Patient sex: M
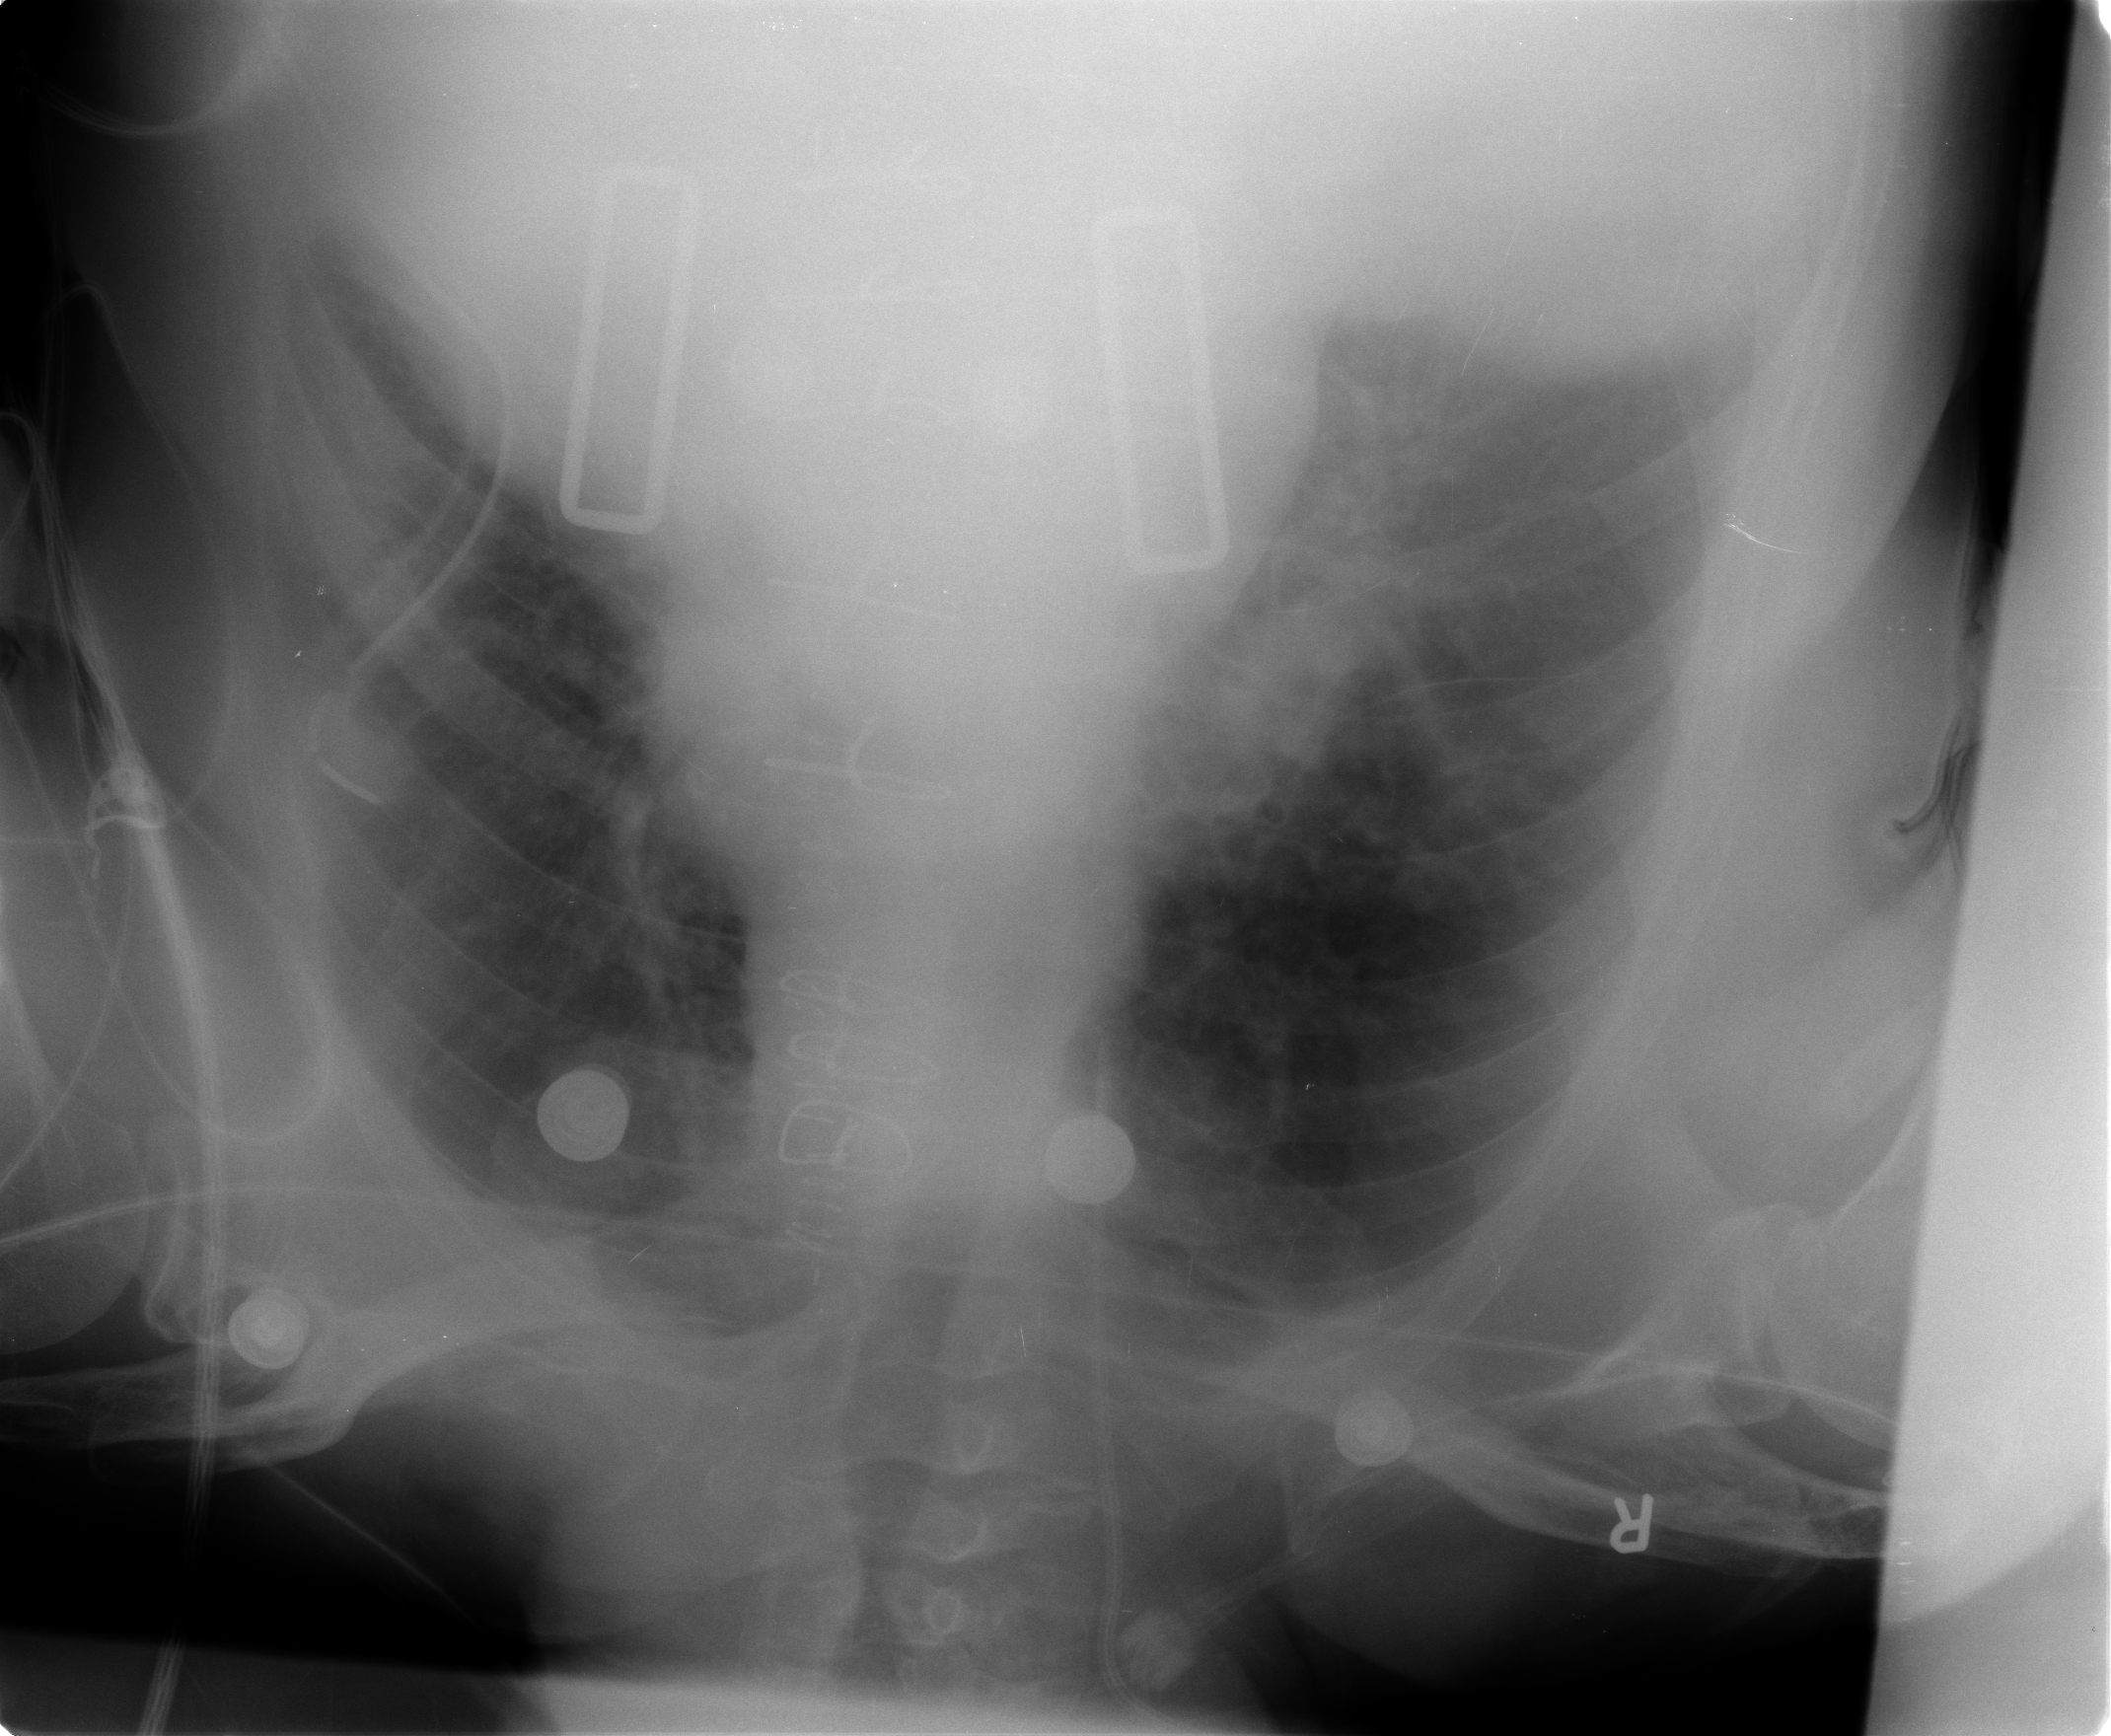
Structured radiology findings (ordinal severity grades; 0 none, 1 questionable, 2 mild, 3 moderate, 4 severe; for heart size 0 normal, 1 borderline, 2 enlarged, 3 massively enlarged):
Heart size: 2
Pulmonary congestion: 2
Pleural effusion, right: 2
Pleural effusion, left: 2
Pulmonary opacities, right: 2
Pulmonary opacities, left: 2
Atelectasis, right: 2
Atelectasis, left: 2